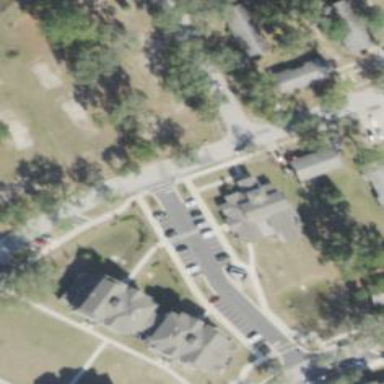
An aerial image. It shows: Marked crossing on footway.